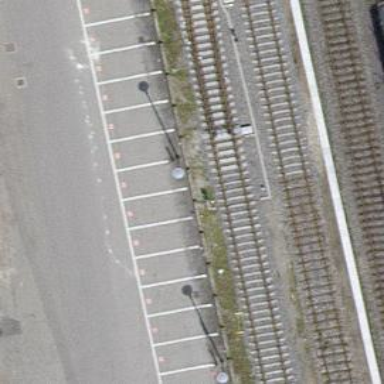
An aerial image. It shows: Railway switch.